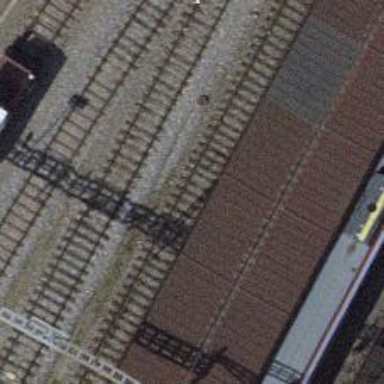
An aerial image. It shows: Stop position for public transport on the railway.